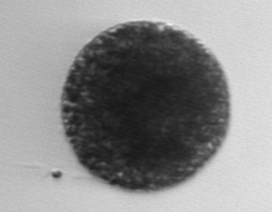
Label: Vicicitus_globosus